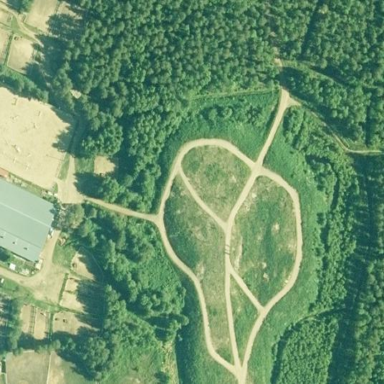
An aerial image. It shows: Bridleway.